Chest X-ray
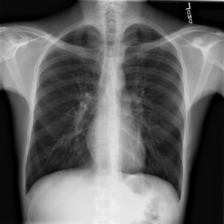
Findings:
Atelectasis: negative
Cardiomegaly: negative
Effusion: negative
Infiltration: positive
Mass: negative
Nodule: negative
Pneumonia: negative
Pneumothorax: negative
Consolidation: negative
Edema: negative
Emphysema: negative
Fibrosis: negative
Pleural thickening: negative
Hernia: negative